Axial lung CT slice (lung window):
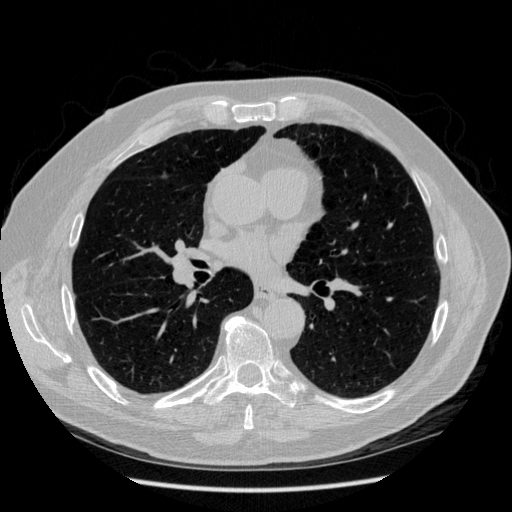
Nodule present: no